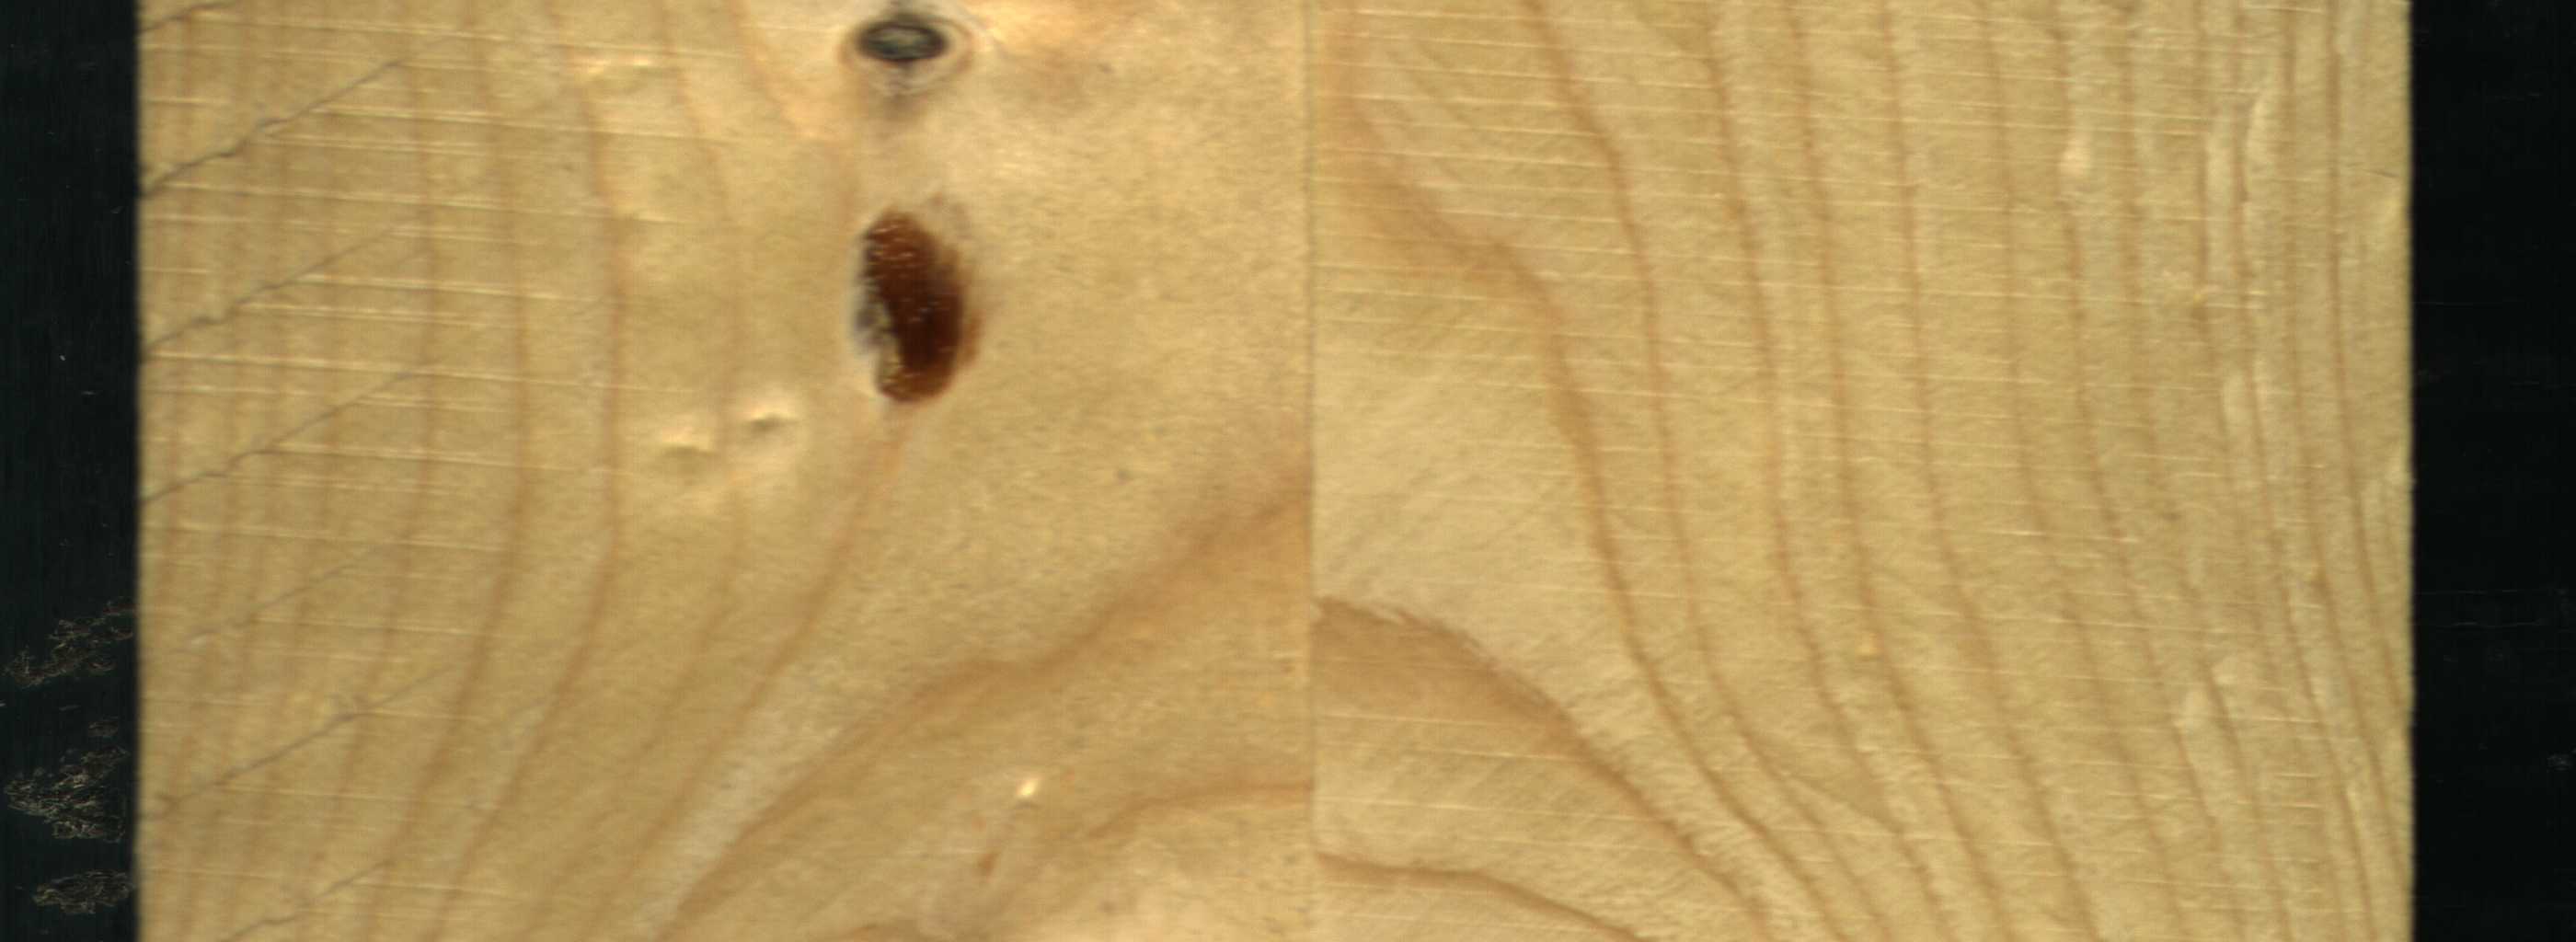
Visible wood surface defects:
resin
Dead_Knot